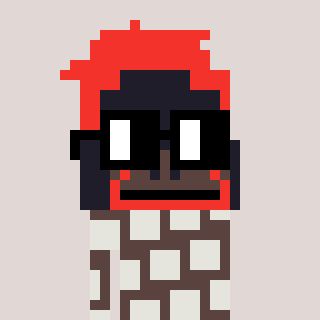
a pixel art character with square black glasses, a orangutan-shaped head and a darkbrown-colored body on a warm background